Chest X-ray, PA view. Patient: 62 years old, sex M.
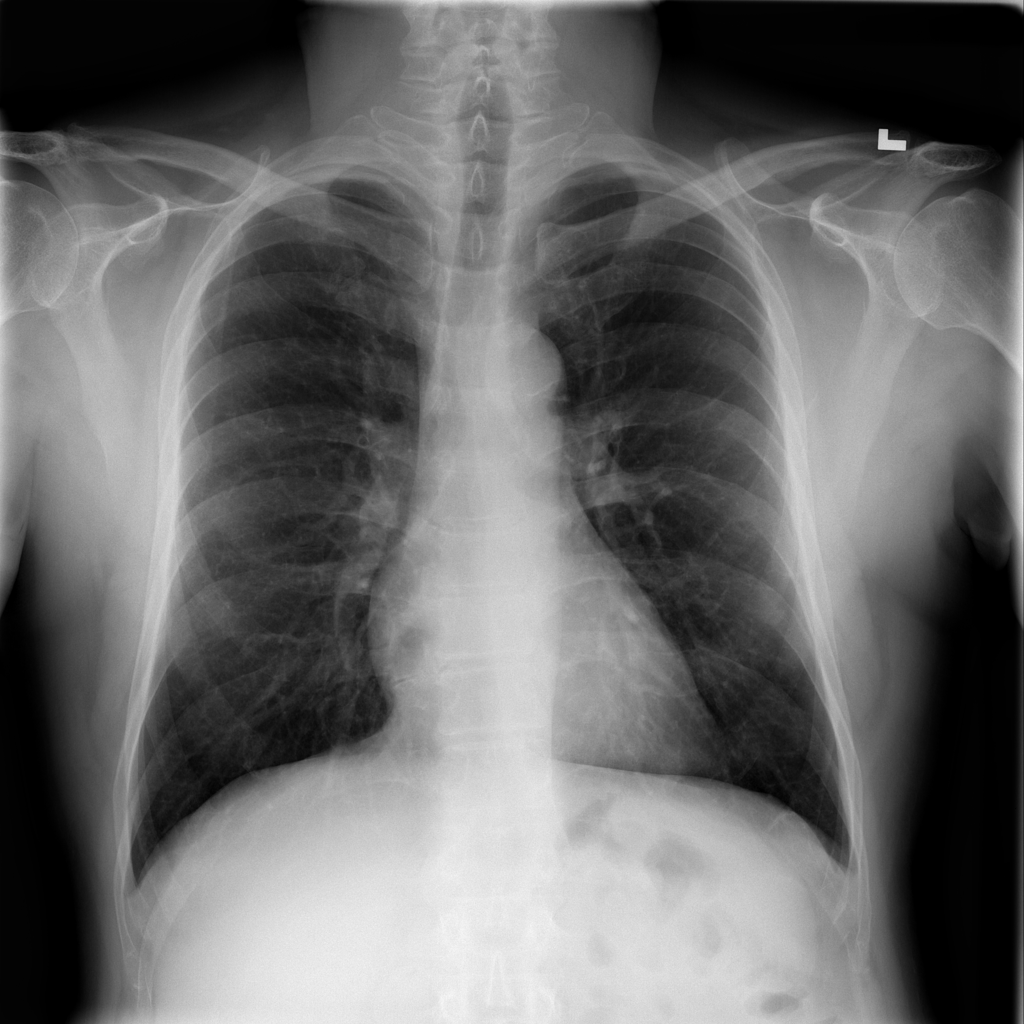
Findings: No Finding